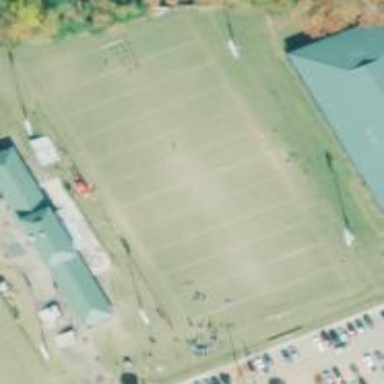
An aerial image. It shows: American football pitch.